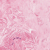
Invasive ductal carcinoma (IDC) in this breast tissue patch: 0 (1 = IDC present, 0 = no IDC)